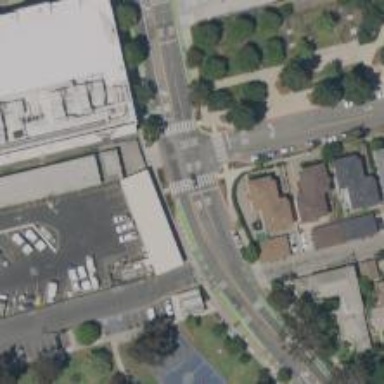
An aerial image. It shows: Marked footway crossing with zebra markings.